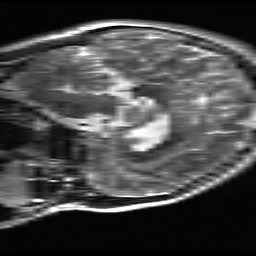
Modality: T2w
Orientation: sagittal
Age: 25
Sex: female
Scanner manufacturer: ge
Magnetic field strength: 3 T
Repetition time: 4.758 s
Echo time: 0.09974 s